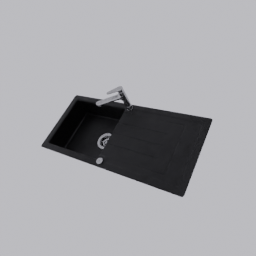
Label: appliances